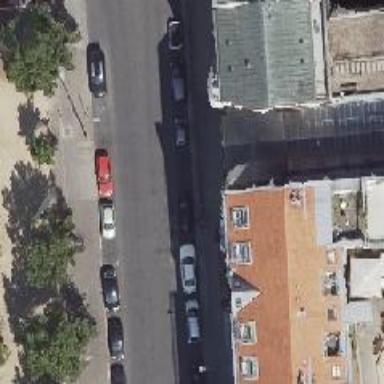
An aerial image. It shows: Residential road with asphalt surface. There are parallel parking lanes on both sides.